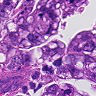
Metastatic tissue present: yes